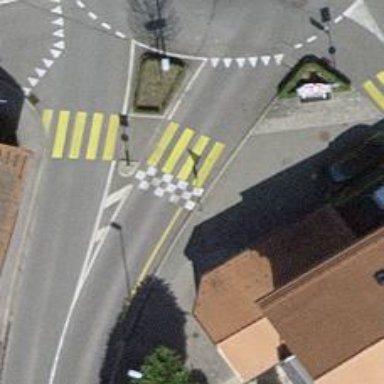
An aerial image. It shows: Traffic calming island.